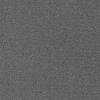
Atmospheric dust classification: dusty